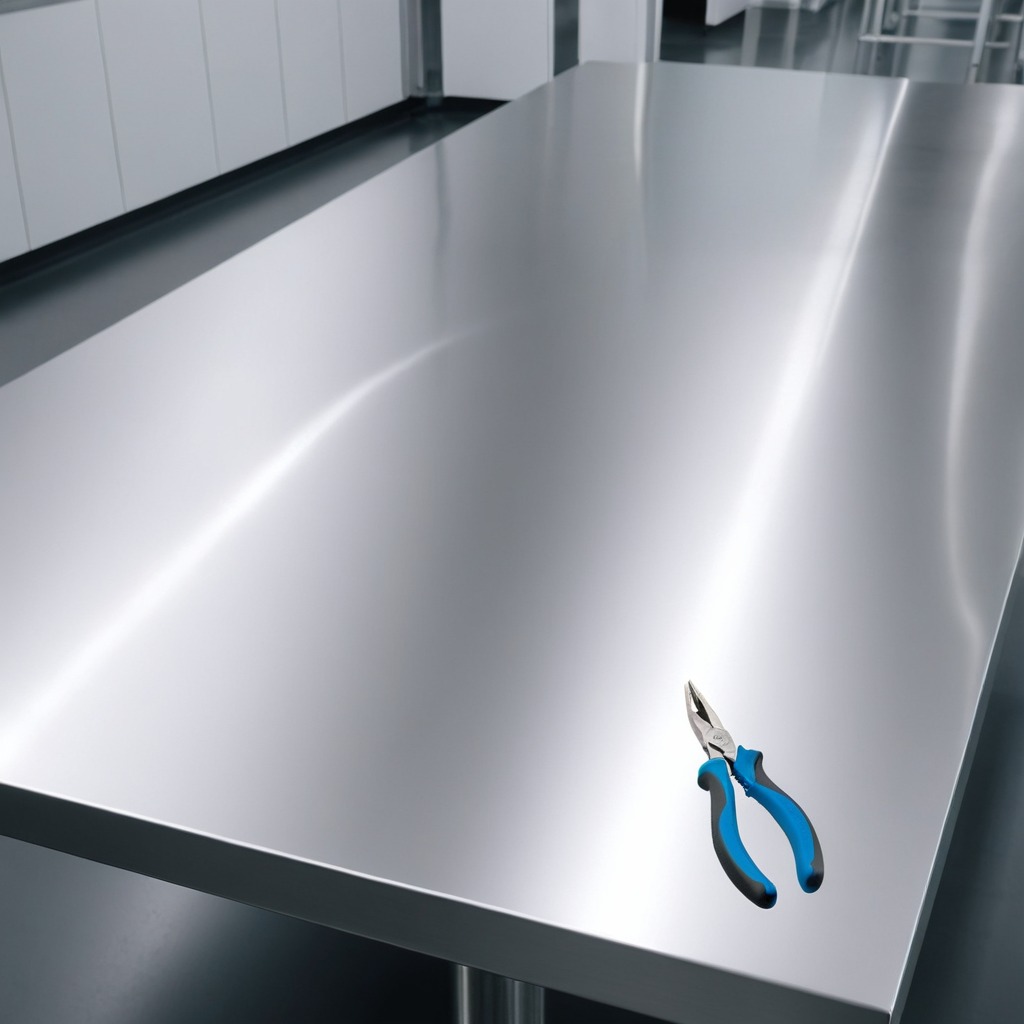
A plier lies on the stainless steel table in a high-end prototyping lab.